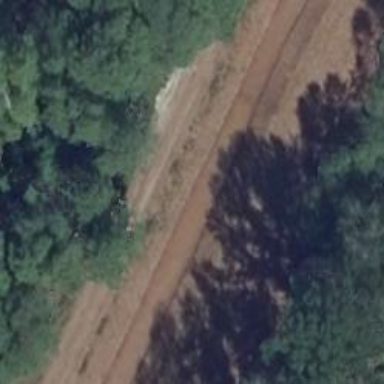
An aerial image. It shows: Dirt track with grade 4 surface.